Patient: sex F, age 70
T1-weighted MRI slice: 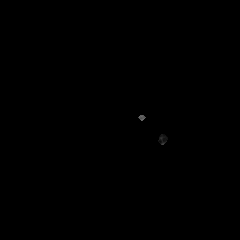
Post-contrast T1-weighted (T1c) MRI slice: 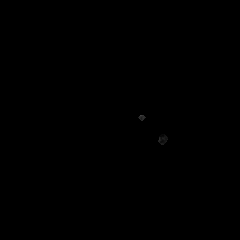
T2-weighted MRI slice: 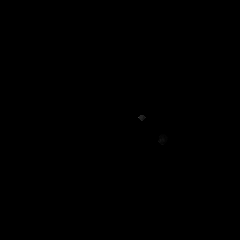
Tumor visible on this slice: no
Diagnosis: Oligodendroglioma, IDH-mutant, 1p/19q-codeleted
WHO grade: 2